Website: macys
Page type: store-pickup
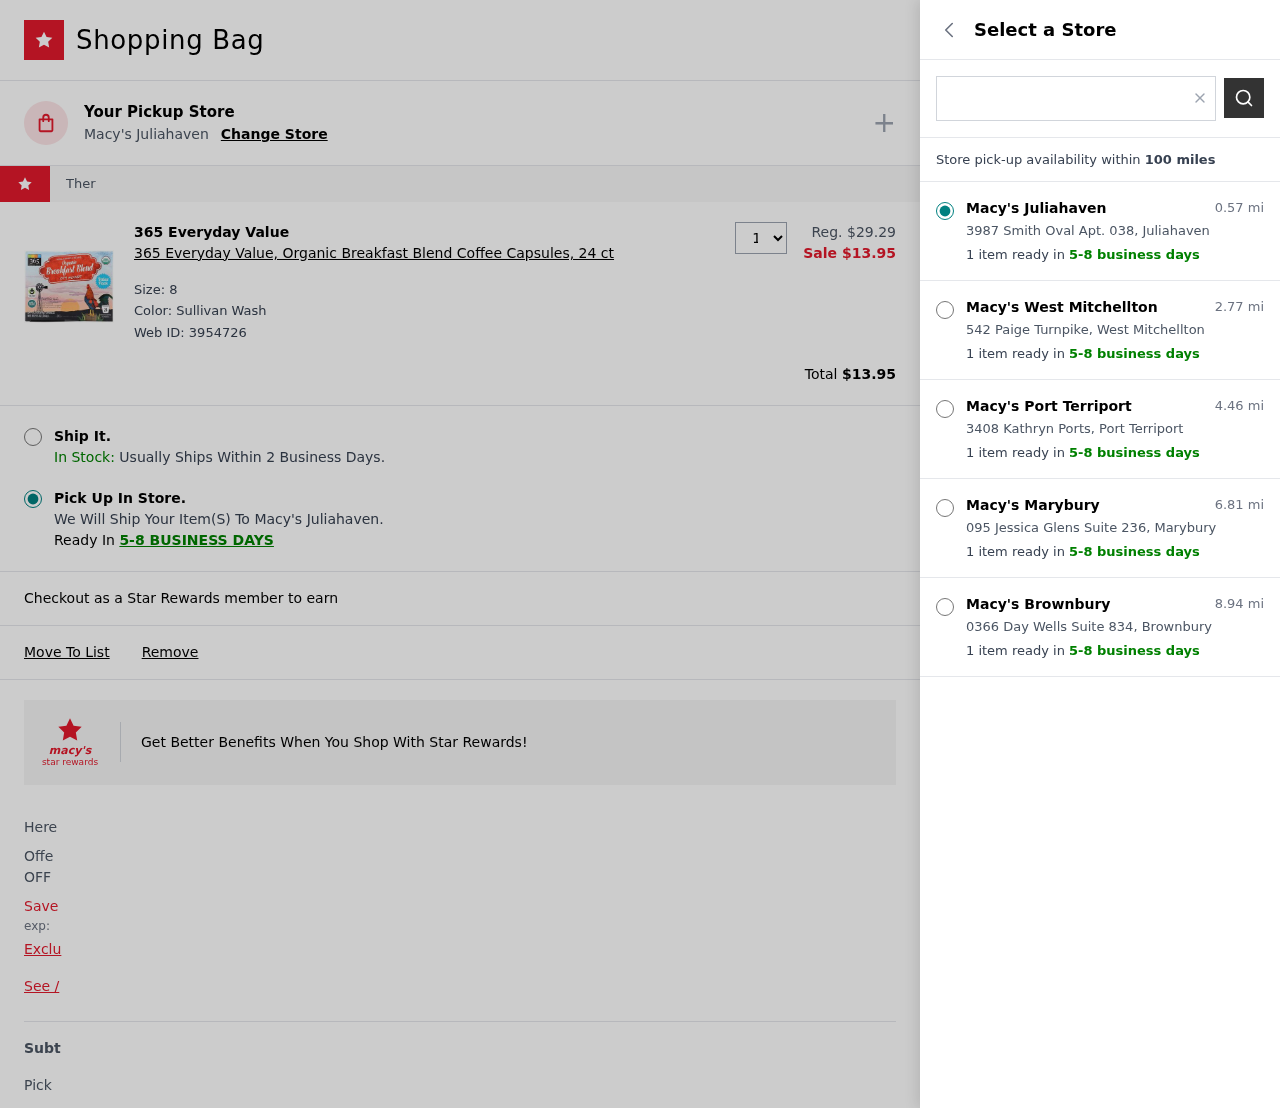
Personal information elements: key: PII_LOCATION1_CITY
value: Juliahaven
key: PII_LOCATION1_STREET
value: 3987 Smith Oval Apt. 038
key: PII_LOCATION2_CITY
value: West Mitchellton
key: PII_LOCATION2_STREET
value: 542 Paige Turnpike
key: PII_LOCATION3_CITY
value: Port Terriport
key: PII_LOCATION3_STREET
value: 3408 Kathryn Ports
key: PII_LOCATION4_CITY
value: Marybury
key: PII_LOCATION4_STREET
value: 095 Jessica Glens Suite 236
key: PII_LOCATION5_CITY
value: Brownbury
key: PII_LOCATION5_STREET
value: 0366 Day Wells Suite 834
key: PII_POSTCODE
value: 60266
Product elements: key: PRODUCT1_BRAND
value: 365 Everyday Value
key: PRODUCT1_NAME
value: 365 Everyday Value, Organic Breakfast Blend Coffee Capsules, 24 ct
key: PRODUCT1_PRICE
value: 13.95
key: PRODUCT1_QUANTITY
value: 1
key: PRODUCT1_ORIGINAL_PRICE
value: $29.29
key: PRODUCT1_WEB_ID
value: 3954726
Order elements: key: ORDER_TOTAL
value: $13.95
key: ORDER_DELIVERY_DATE
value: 5-8 business days
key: ORDER_DELIVERY_DATE
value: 5-8 BUSINESS DAYS
Search elements: key: SEARCH_LOCATION
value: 60266